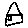
Label: house